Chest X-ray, PA view. Patient: 27 years old, sex F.
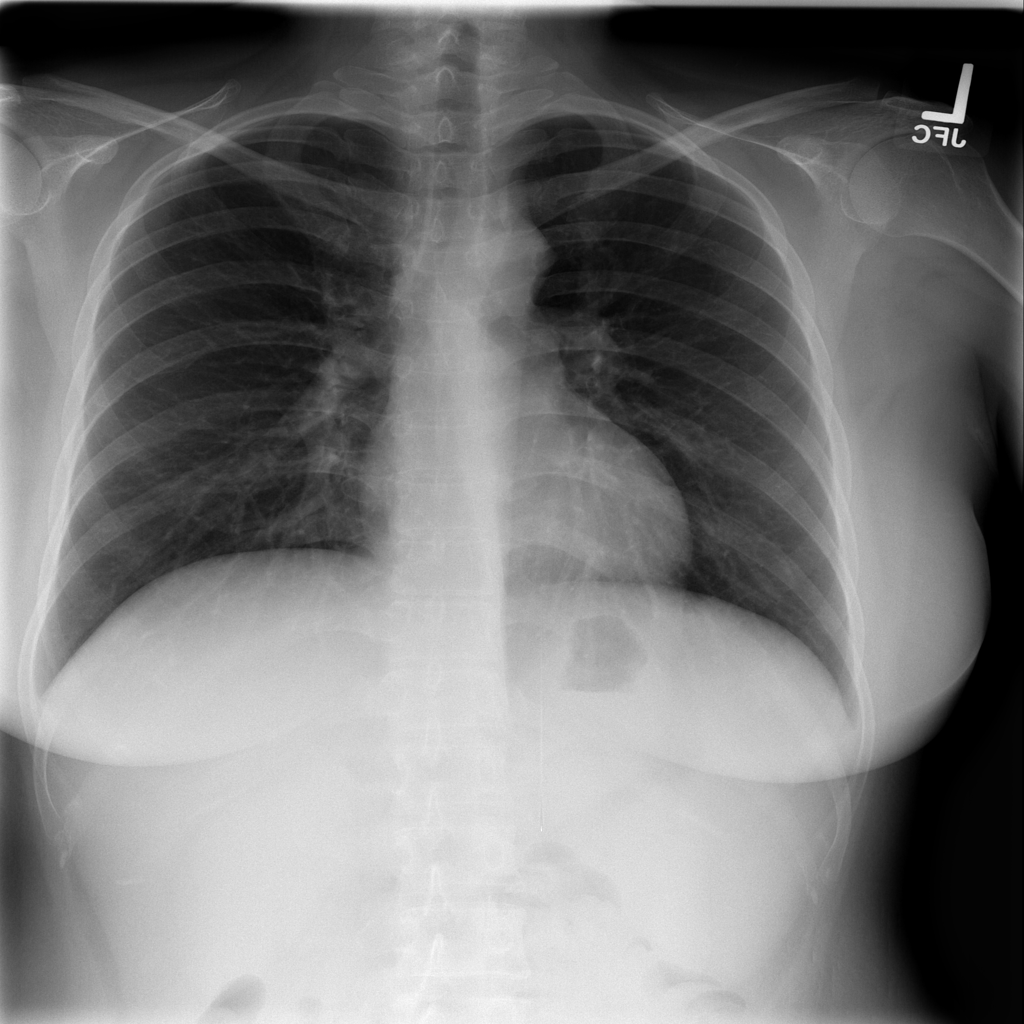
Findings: No Finding